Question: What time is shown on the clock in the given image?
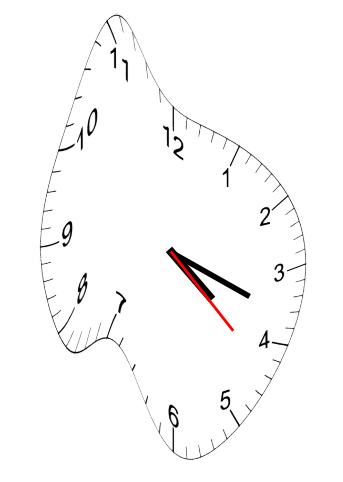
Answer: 04:18:22